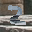
Label: 2